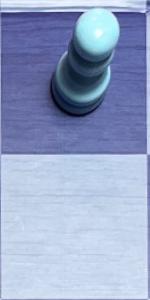
Label: Empty